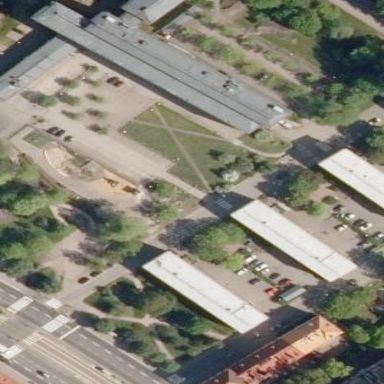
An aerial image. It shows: College.